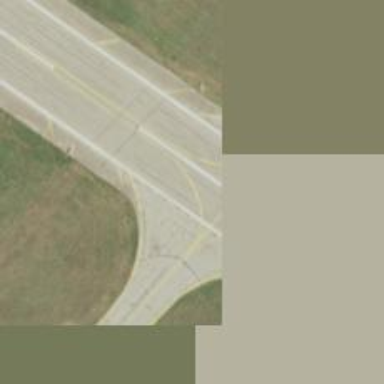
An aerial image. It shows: View of taxiway at the airport.